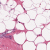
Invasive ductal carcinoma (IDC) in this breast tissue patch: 0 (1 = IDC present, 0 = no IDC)